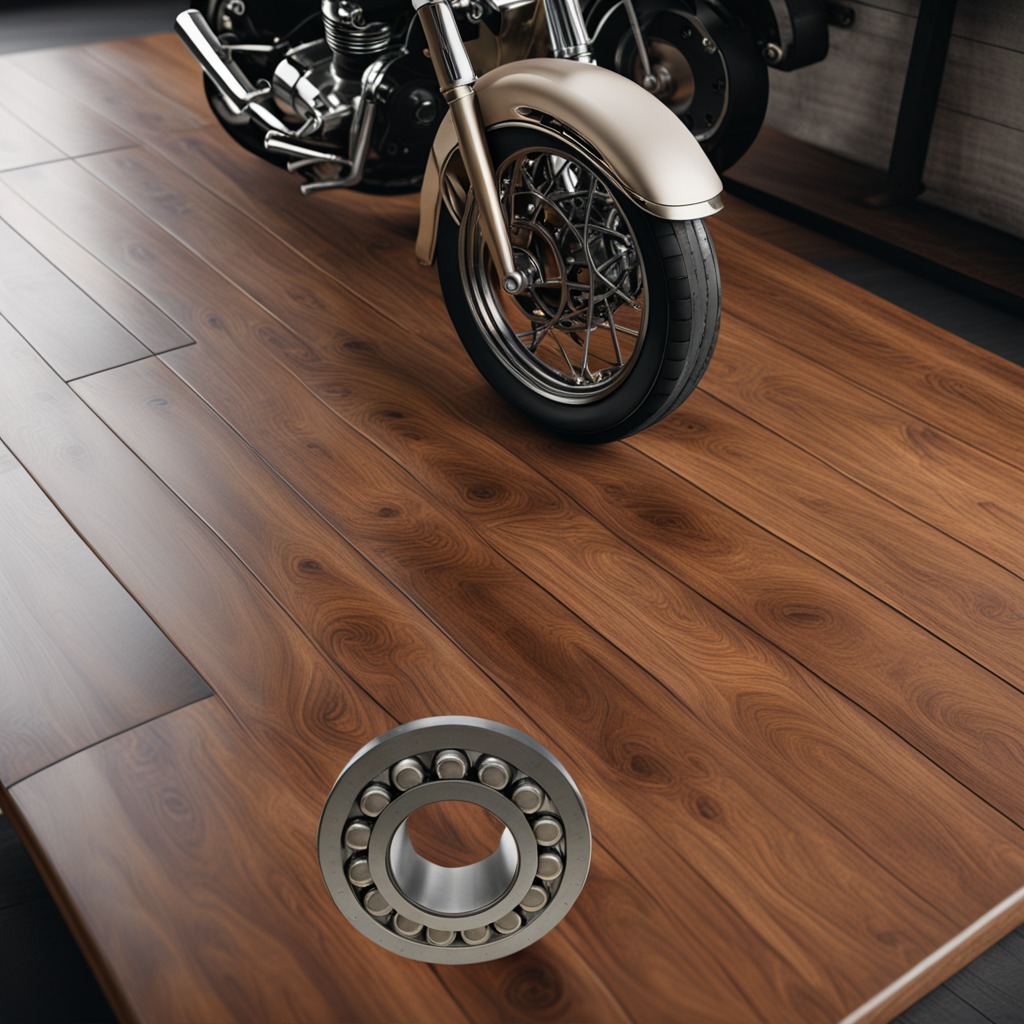
A metal ball bearing is lying on the oil-spilled wooden table in a vintage motorcycle garage.